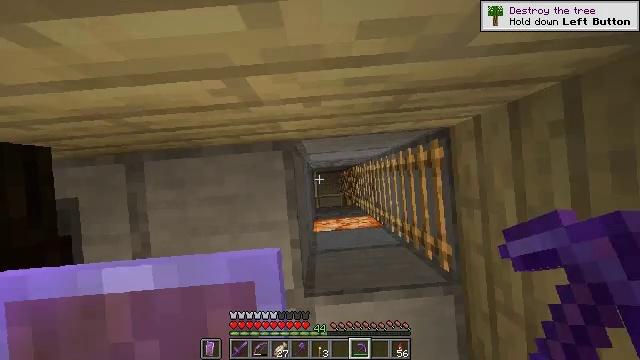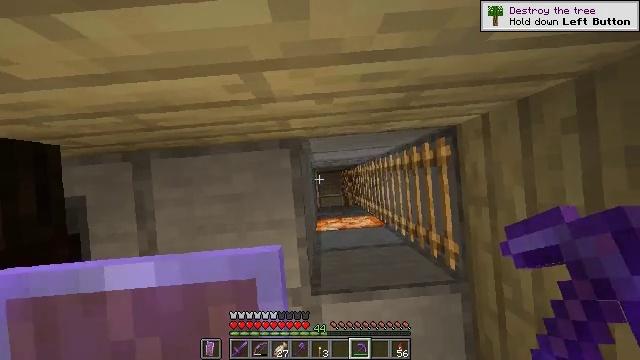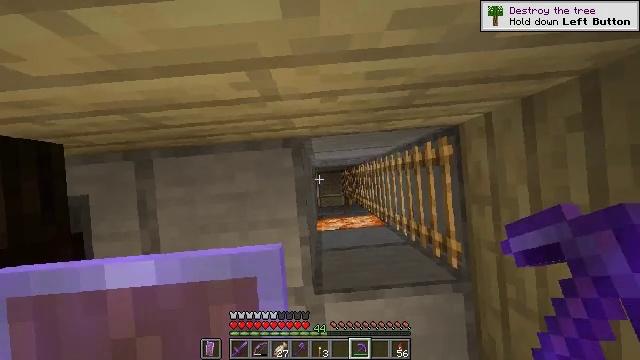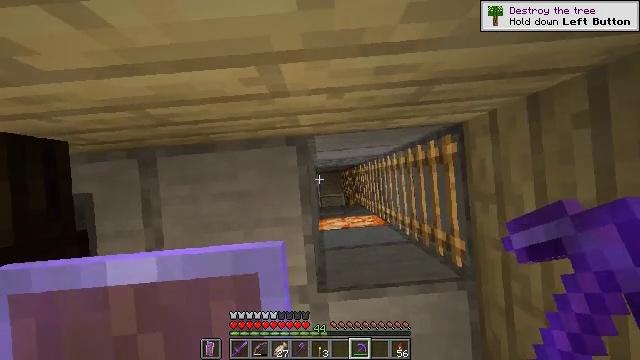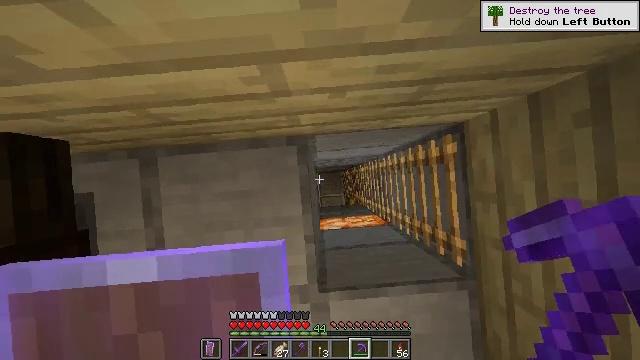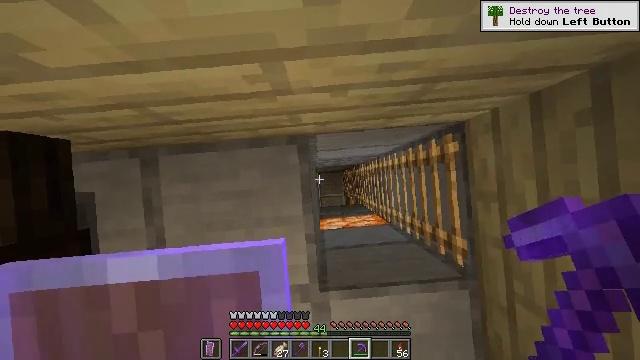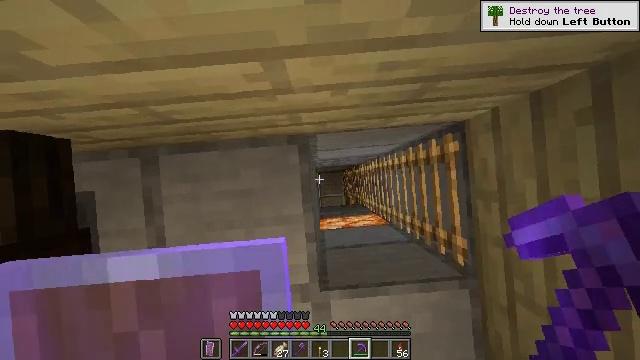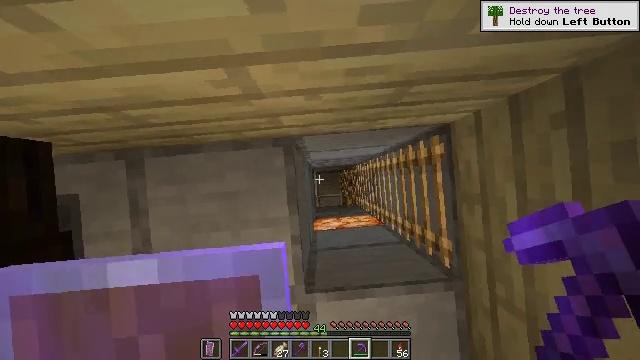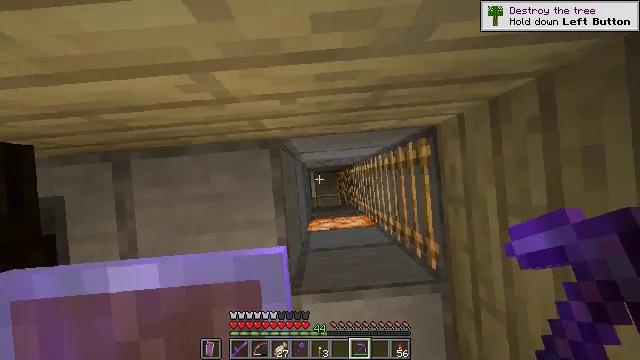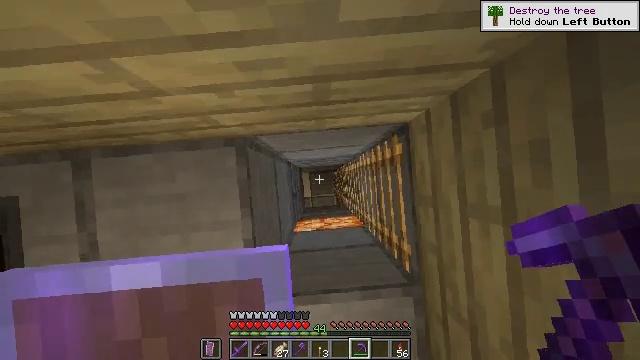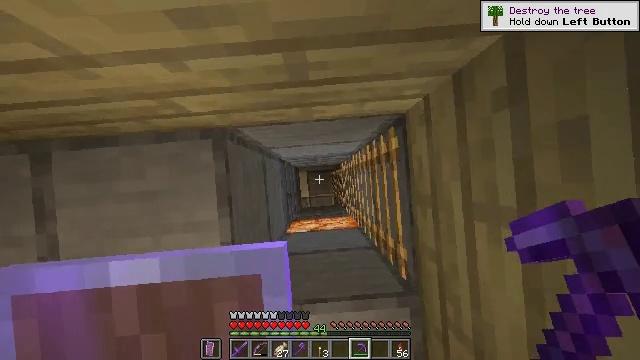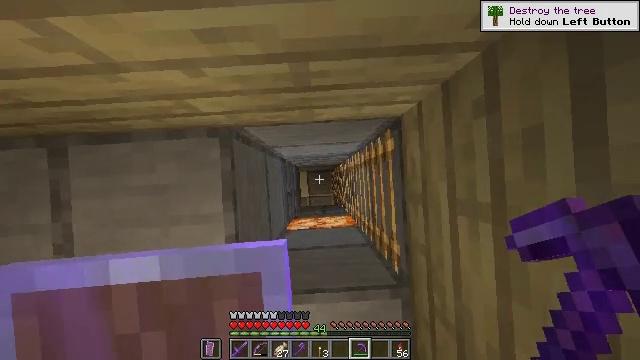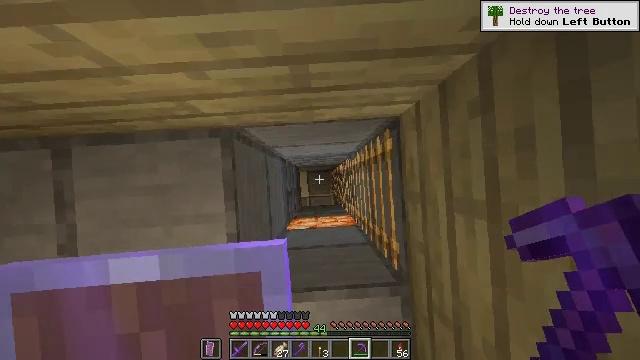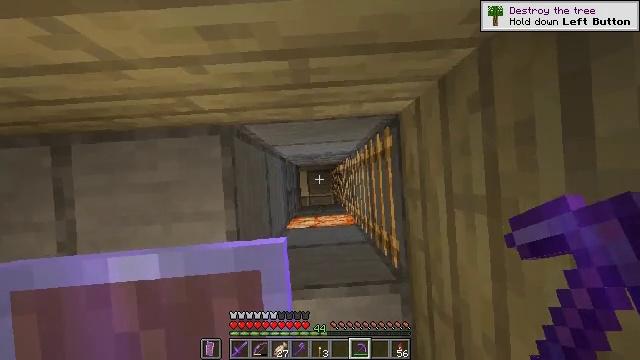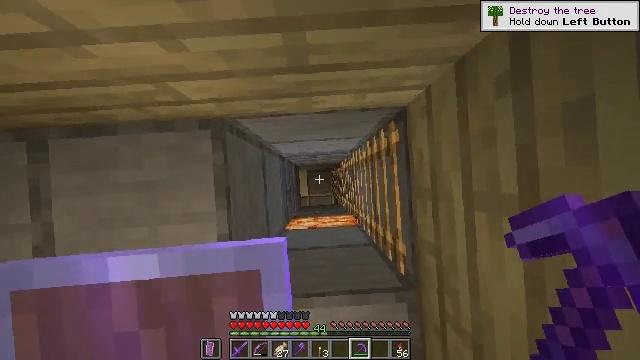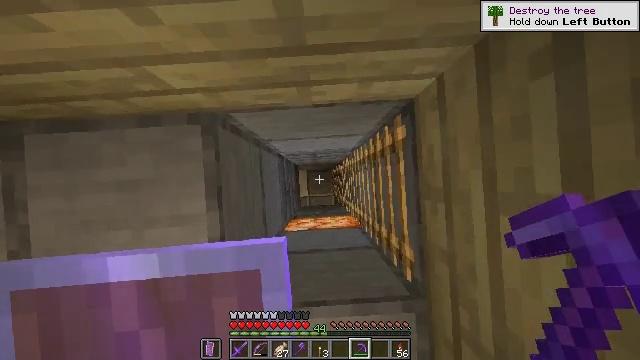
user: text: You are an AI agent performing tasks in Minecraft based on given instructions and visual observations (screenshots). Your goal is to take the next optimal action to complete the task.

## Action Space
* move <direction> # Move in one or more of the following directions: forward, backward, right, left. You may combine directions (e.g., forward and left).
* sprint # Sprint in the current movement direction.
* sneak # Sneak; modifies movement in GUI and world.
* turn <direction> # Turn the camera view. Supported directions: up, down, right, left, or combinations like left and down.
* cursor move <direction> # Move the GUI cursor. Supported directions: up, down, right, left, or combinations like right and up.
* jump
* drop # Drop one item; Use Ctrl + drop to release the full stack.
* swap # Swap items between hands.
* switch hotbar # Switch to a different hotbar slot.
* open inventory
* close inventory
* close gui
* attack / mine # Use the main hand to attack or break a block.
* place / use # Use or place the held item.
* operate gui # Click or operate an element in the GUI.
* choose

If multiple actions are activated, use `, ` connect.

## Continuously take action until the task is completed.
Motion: motion action
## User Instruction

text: Collect bone block by breaking it.
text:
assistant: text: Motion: no_op
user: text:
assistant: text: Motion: no_op
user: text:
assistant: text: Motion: no_op
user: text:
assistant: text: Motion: no_op
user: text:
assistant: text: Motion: no_op
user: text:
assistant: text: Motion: no_op
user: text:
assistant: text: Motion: move right
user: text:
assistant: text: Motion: move right
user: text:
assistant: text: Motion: move right
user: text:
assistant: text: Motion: no_op
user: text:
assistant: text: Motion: turn left and down
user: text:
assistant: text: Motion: no_op
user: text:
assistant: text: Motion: no_op
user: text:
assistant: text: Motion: no_op
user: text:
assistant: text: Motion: no_op
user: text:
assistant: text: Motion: no_op
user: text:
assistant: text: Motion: no_op
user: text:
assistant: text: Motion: no_op
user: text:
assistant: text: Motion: no_op
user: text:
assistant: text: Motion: no_op
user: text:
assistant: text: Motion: no_op
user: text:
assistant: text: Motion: turn left and up
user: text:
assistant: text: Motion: turn left and up
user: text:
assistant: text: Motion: turn left
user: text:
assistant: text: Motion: turn left and up
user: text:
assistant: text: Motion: turn left
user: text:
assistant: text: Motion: turn left
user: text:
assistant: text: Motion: turn left
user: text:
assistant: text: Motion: turn left and up
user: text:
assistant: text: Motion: turn left and up